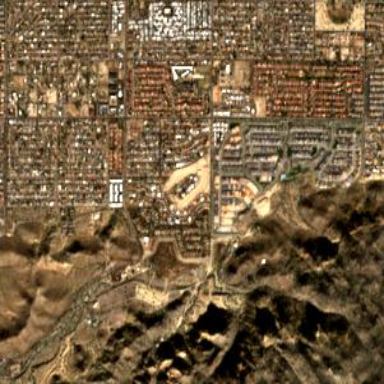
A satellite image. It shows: Gated residential area.